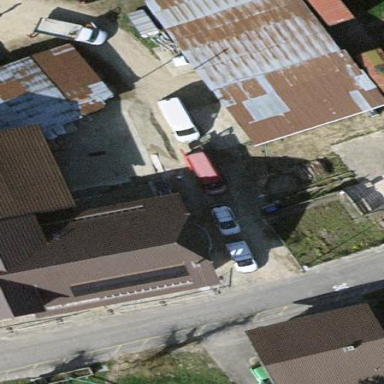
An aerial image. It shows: Warehouse building.